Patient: sex M, age 71
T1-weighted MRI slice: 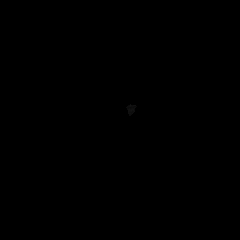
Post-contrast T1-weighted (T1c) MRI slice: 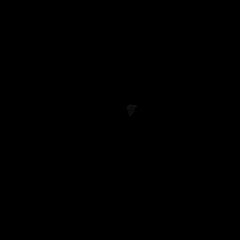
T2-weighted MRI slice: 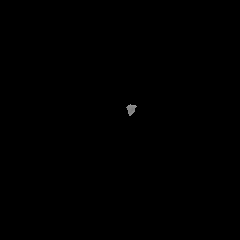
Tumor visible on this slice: no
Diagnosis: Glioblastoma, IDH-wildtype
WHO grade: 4